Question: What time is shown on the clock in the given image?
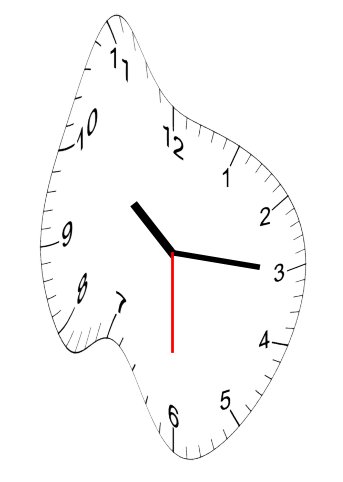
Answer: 10:15:30